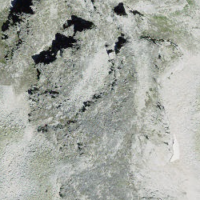
EUNIS habitat code: 48
Species observed at this site:
Marmota marmota
Saxifraga bryoides